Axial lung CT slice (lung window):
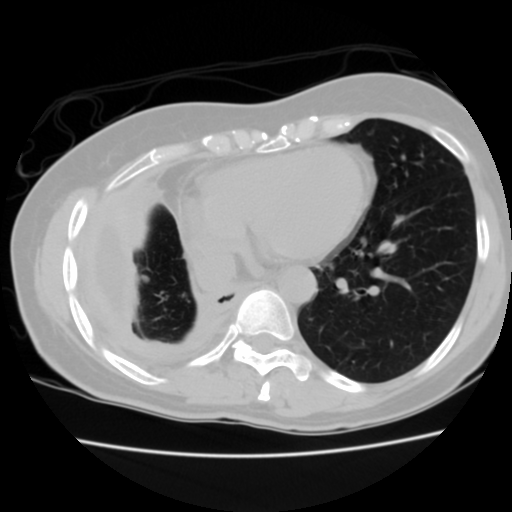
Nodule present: no